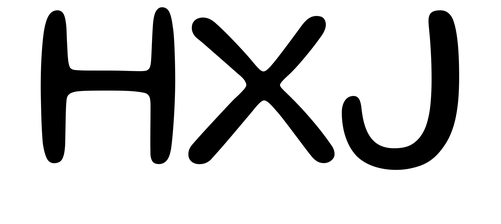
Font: Gluten_Light